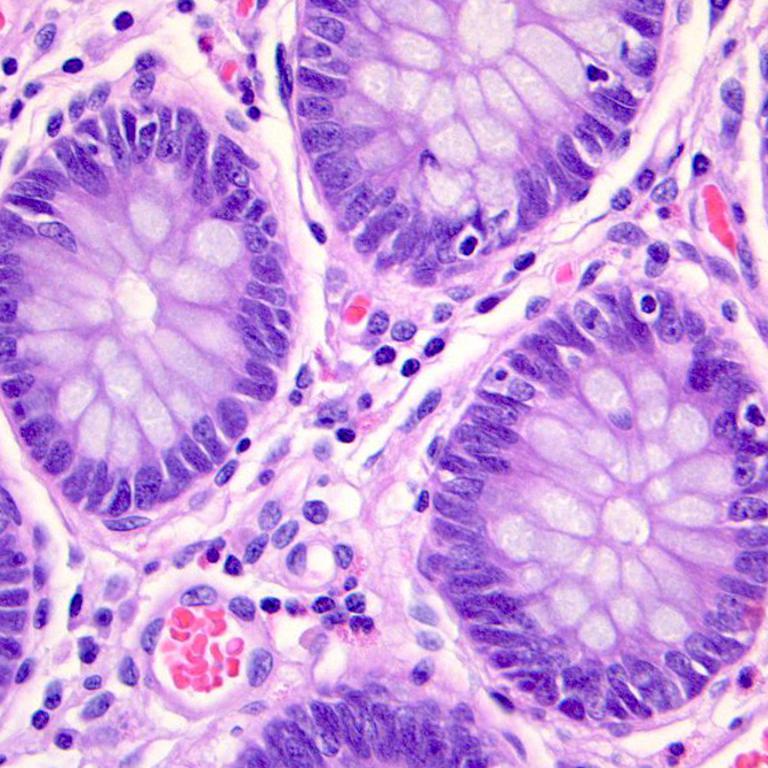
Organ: colon
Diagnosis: benign